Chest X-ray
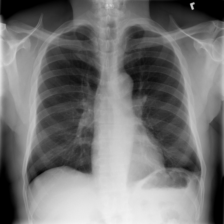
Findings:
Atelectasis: negative
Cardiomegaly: negative
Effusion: negative
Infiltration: negative
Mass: negative
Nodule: negative
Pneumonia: negative
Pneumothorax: negative
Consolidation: negative
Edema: negative
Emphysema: negative
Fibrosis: negative
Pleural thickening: negative
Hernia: negative